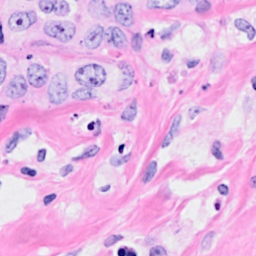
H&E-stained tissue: Breast